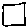
Label: square